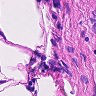
Metastatic tissue present: no